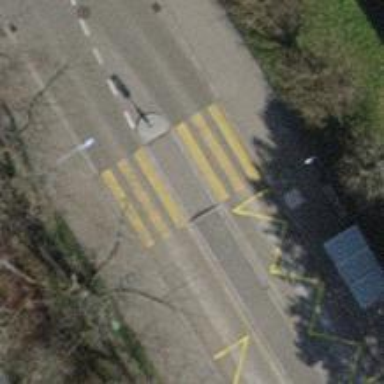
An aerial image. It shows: Public transport stop position.